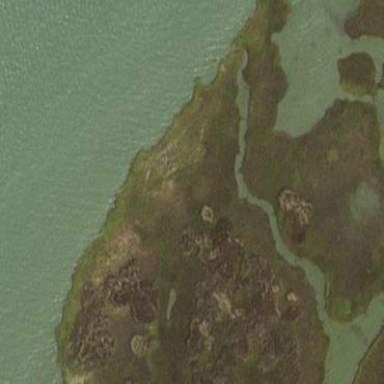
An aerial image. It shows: Tidal saltmarsh wetland.